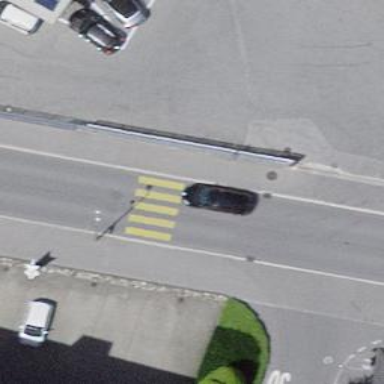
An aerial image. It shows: Kerb barrier.